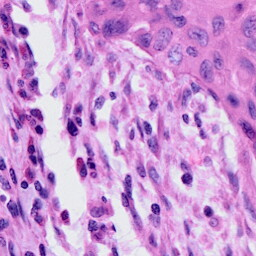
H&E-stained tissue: Cervix